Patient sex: M
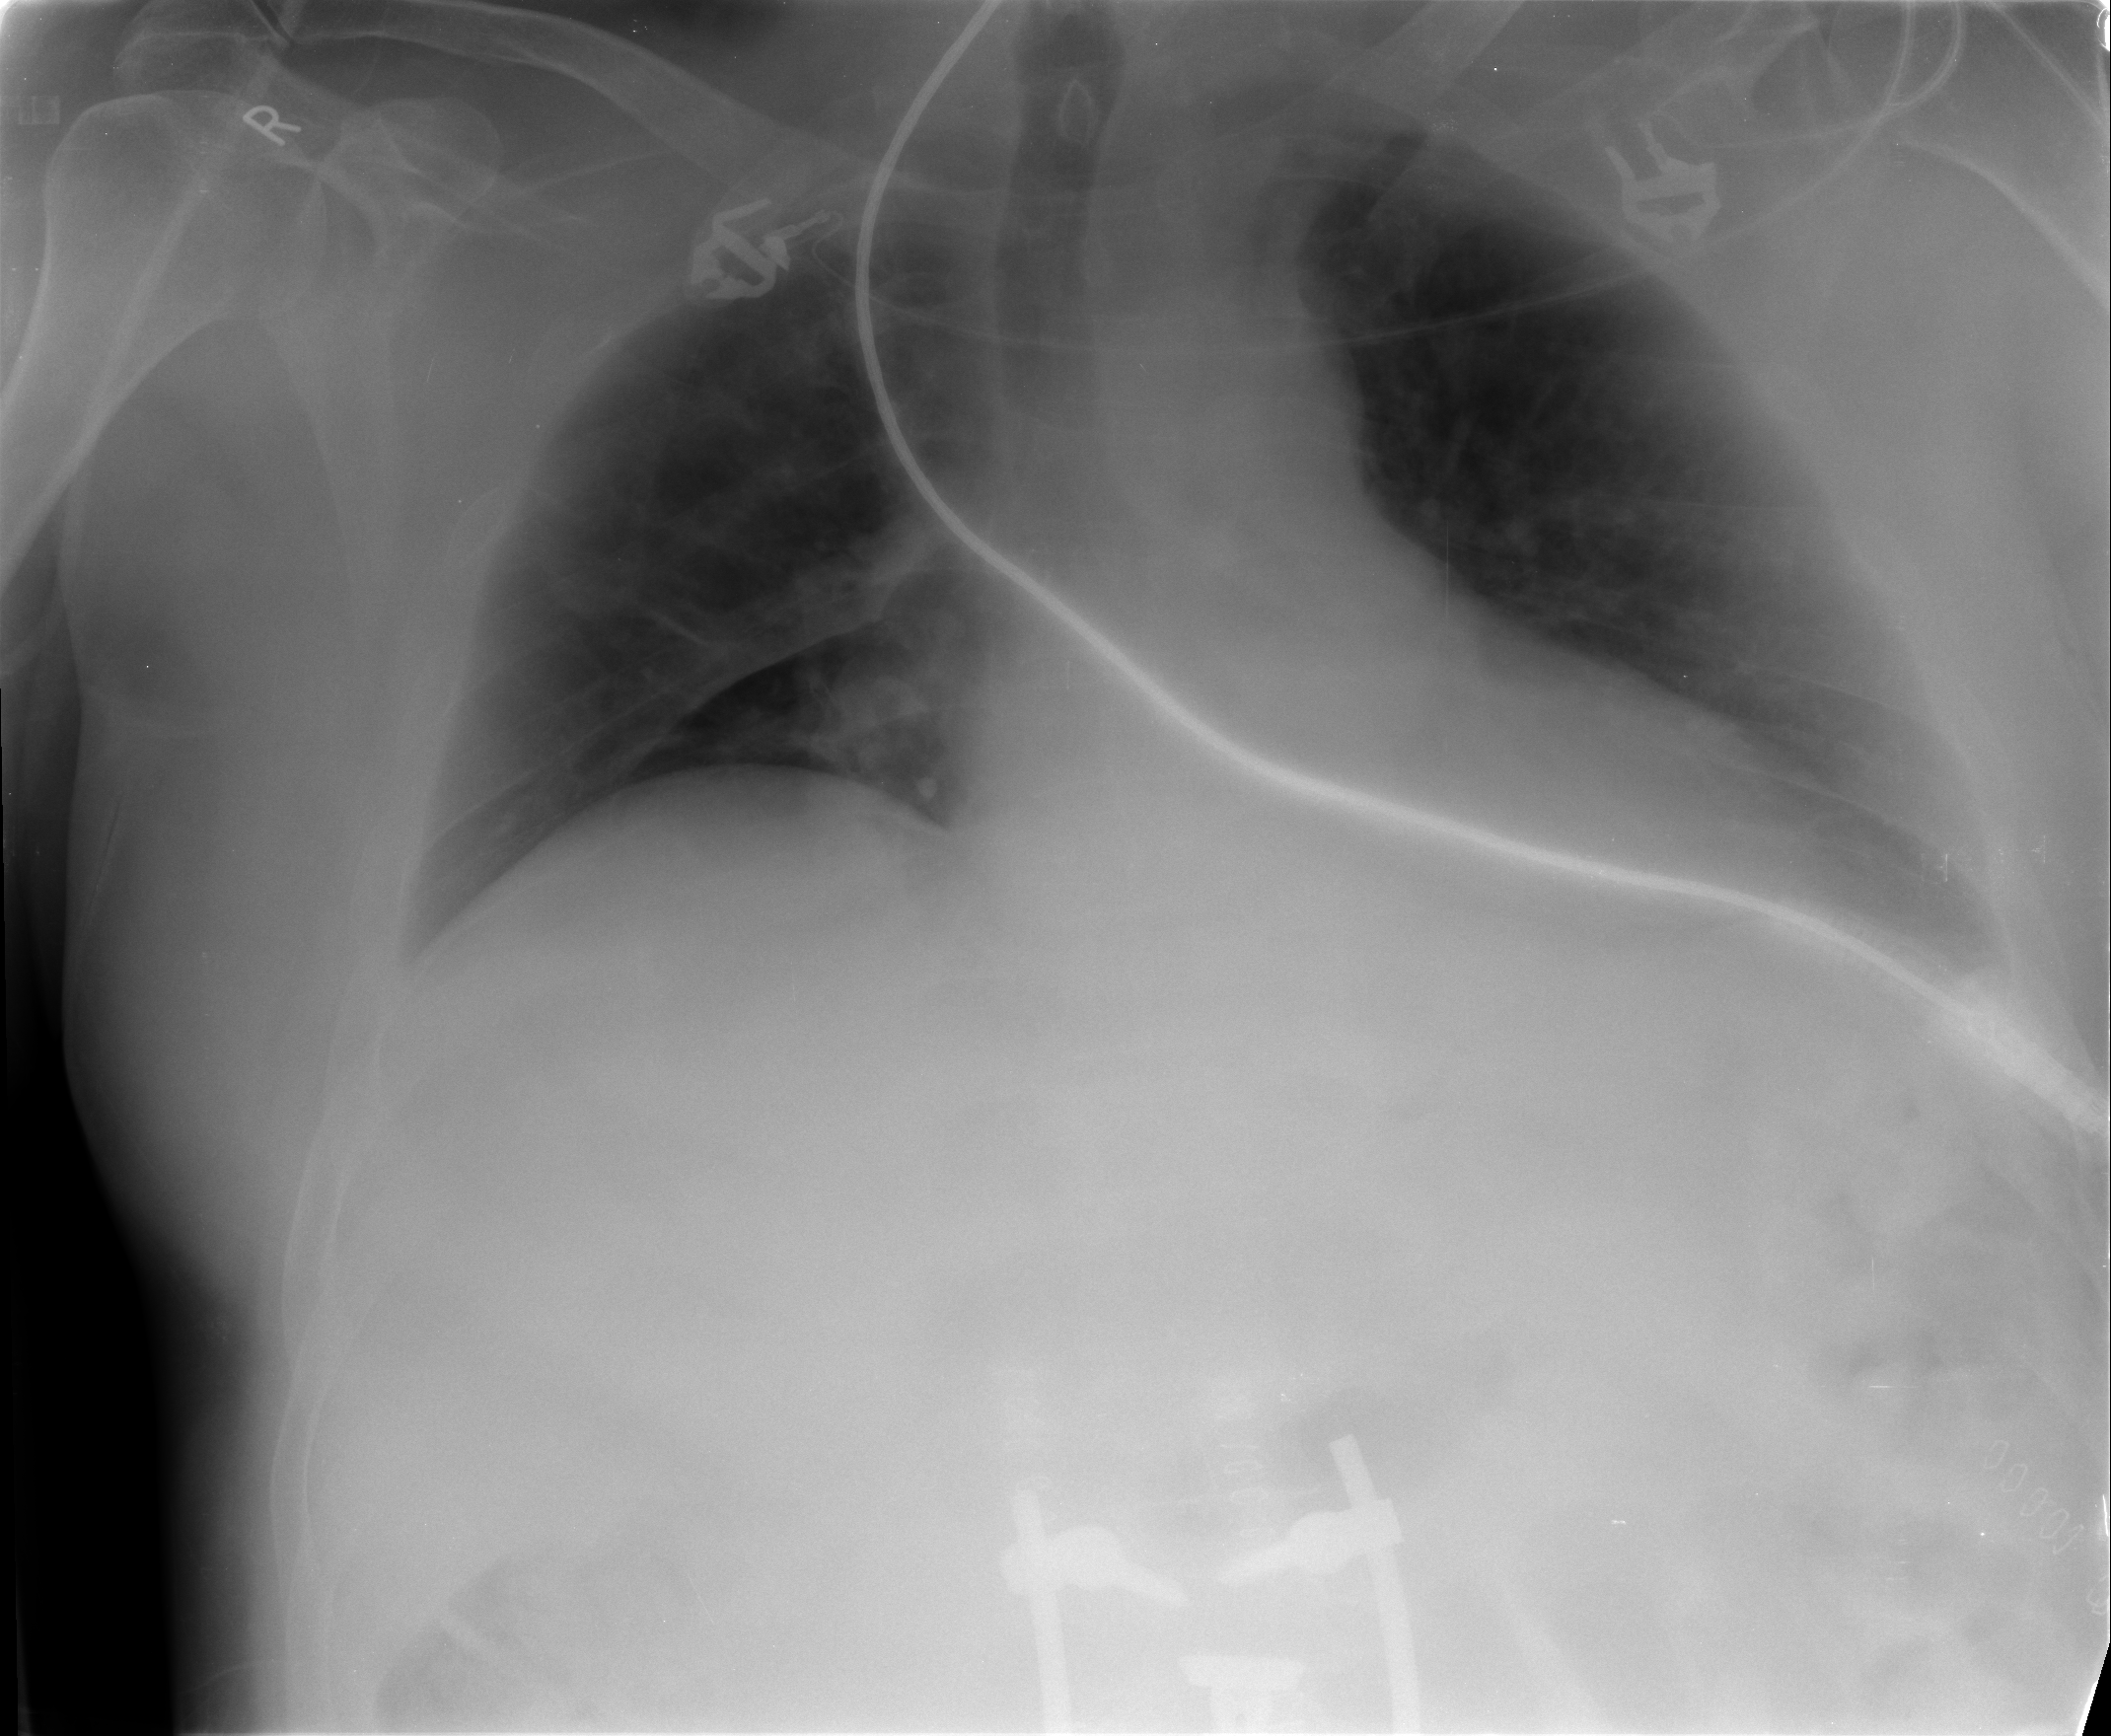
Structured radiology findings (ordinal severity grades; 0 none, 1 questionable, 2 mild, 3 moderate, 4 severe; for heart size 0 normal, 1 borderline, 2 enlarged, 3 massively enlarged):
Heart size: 0
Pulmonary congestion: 0
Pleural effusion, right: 0
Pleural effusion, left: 0
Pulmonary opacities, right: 0
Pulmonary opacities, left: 0
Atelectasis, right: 2
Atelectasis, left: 0